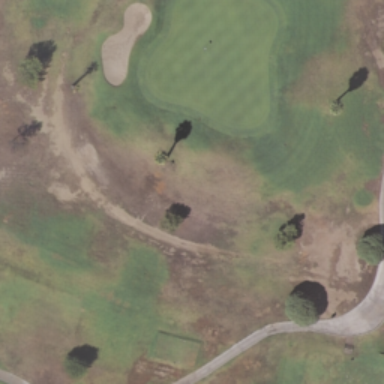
This is a part of a golf course with turfs and some bunkers and trees .